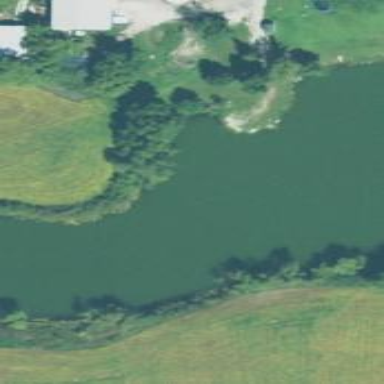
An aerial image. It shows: Pond with natural water.